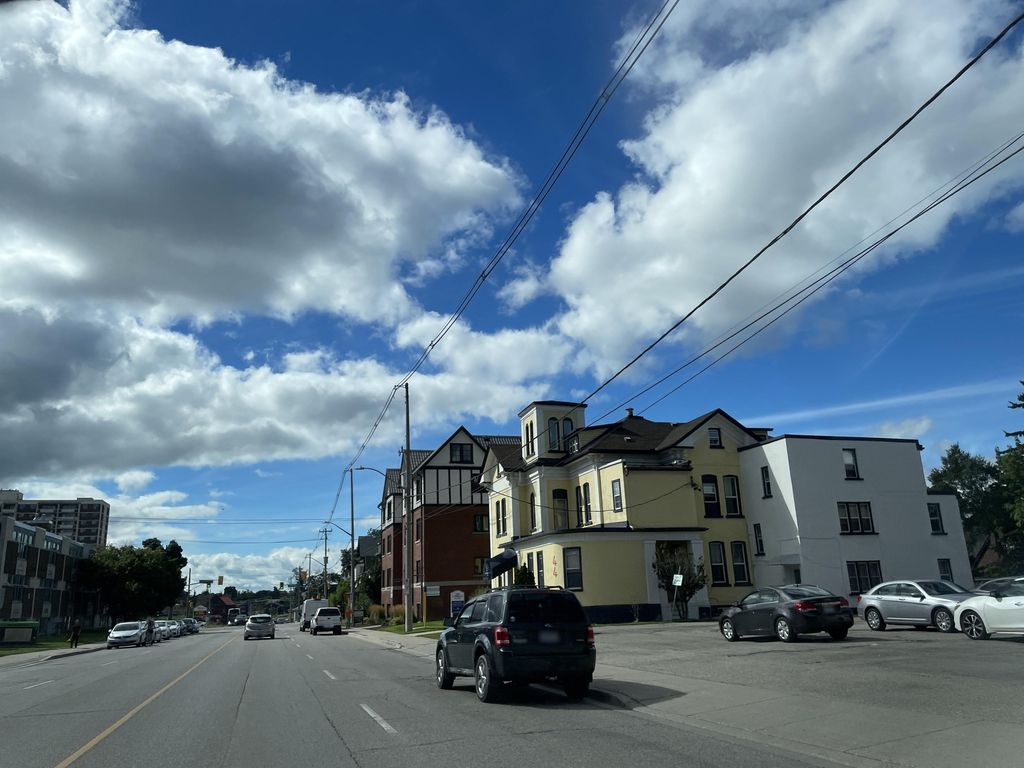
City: kitchener-waterloo